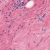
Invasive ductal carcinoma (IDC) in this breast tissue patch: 0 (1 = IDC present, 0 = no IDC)